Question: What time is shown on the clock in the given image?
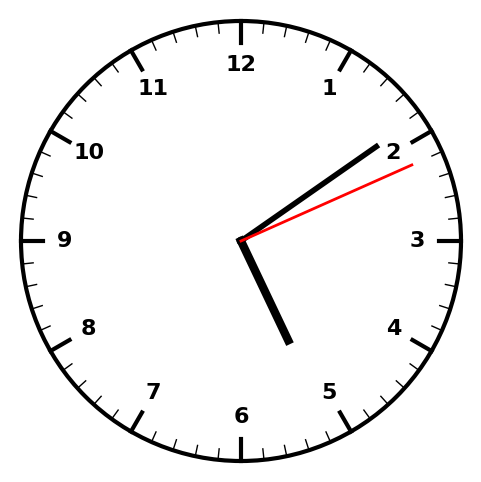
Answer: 05:09:11